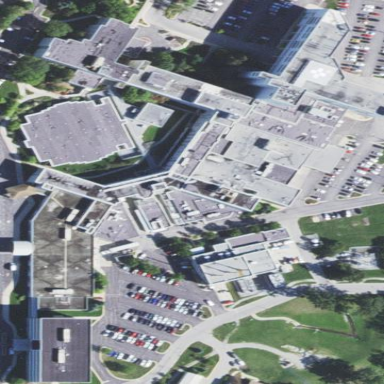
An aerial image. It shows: Hospital building.